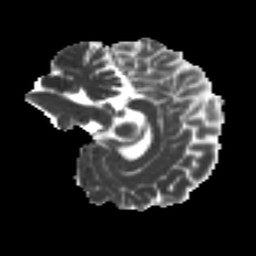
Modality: MD
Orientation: sagittal
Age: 30
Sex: female
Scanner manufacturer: ge
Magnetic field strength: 3 T
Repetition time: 7.8 s
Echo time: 0.0606 s